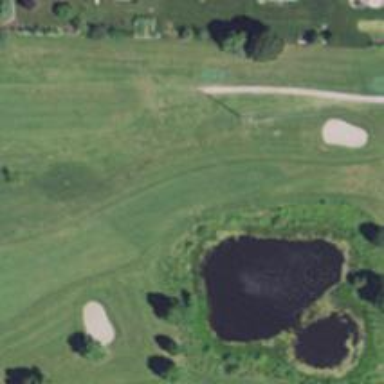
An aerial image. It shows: Golf hole.